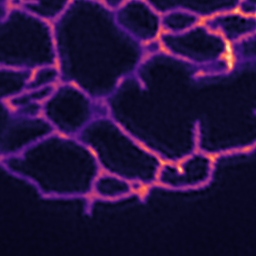
Label: Super-resolution ER image